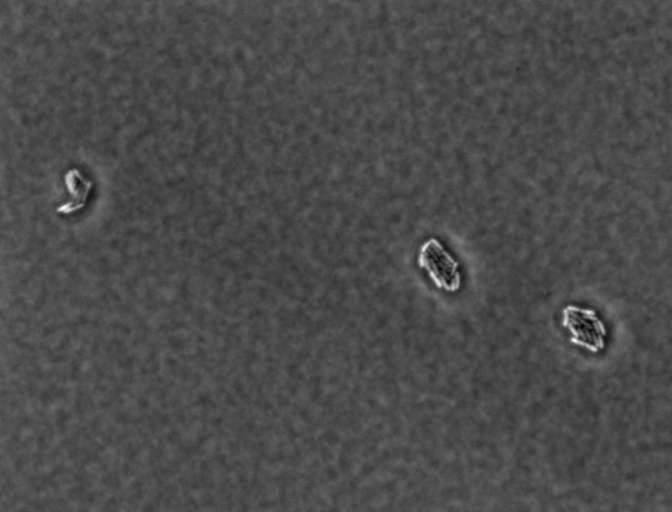
Salmonella enterica Typhimurium